Current action and preconditions to check: trajectory_clear

Your task: For each precondition in the list above, predict whether it will hold at this action.

Consider the current scene as observed from the mobile robot's camera, and analyze the predicted future states of all dynamic agents (e.g., people, animals, vehicles, or any moving entities) within the NEXT SECOND.

IMPORTANT: Only answer "very likely" if you are absolutely certain—based on strong, clear evidence—that a dynamic agent will violate the precondition in the predicted future state. Do NOT answer "very likely" for unlikely, ambiguous, or low-probability risks.

Ask yourself for each precondition: Is there a high probability, with clear and convincing evidence, that the predicted future states of any dynamic agent will interfere with the predicted future state of the currently executing action within the NEXT SECOND, causing that precondition to fail?

Assess the risk level based on these predictions. Use "likely" or "very likely" if motions create a clear risk of interference.

Use "neutral" or "improbable" if agents are nearby but their predicted paths are clearly diverging or non-conflicting.

Failure Risk Categories: "very improbable", "improbable", "neutral", "likely", "very likely"

Answer Format: Output ONLY the probability_of_failure value from these categories: "very improbable", "improbable", "neutral", "likely", "very likely"

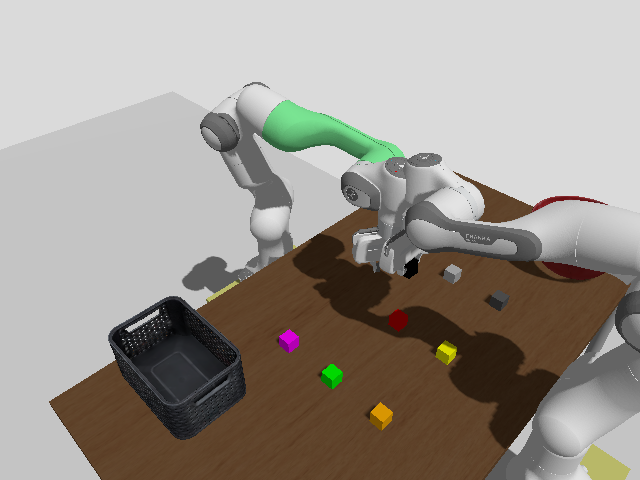

Answer: very likely